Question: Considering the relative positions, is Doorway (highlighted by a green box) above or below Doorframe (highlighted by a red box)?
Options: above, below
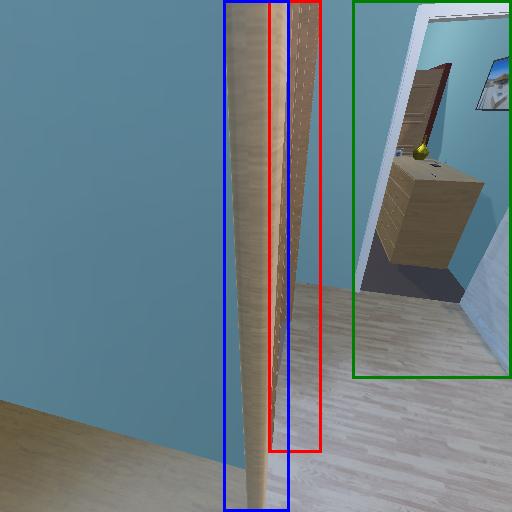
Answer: above